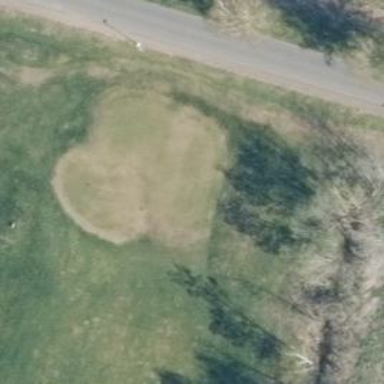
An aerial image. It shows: Golf tee.